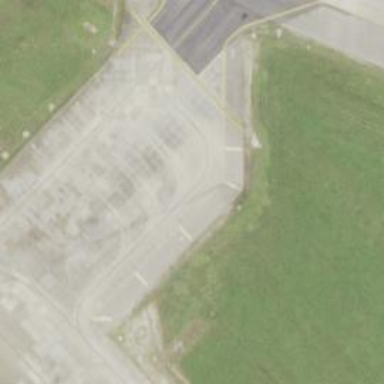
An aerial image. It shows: View of taxiway at the airport.